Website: crate-barrel
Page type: customer-info-address
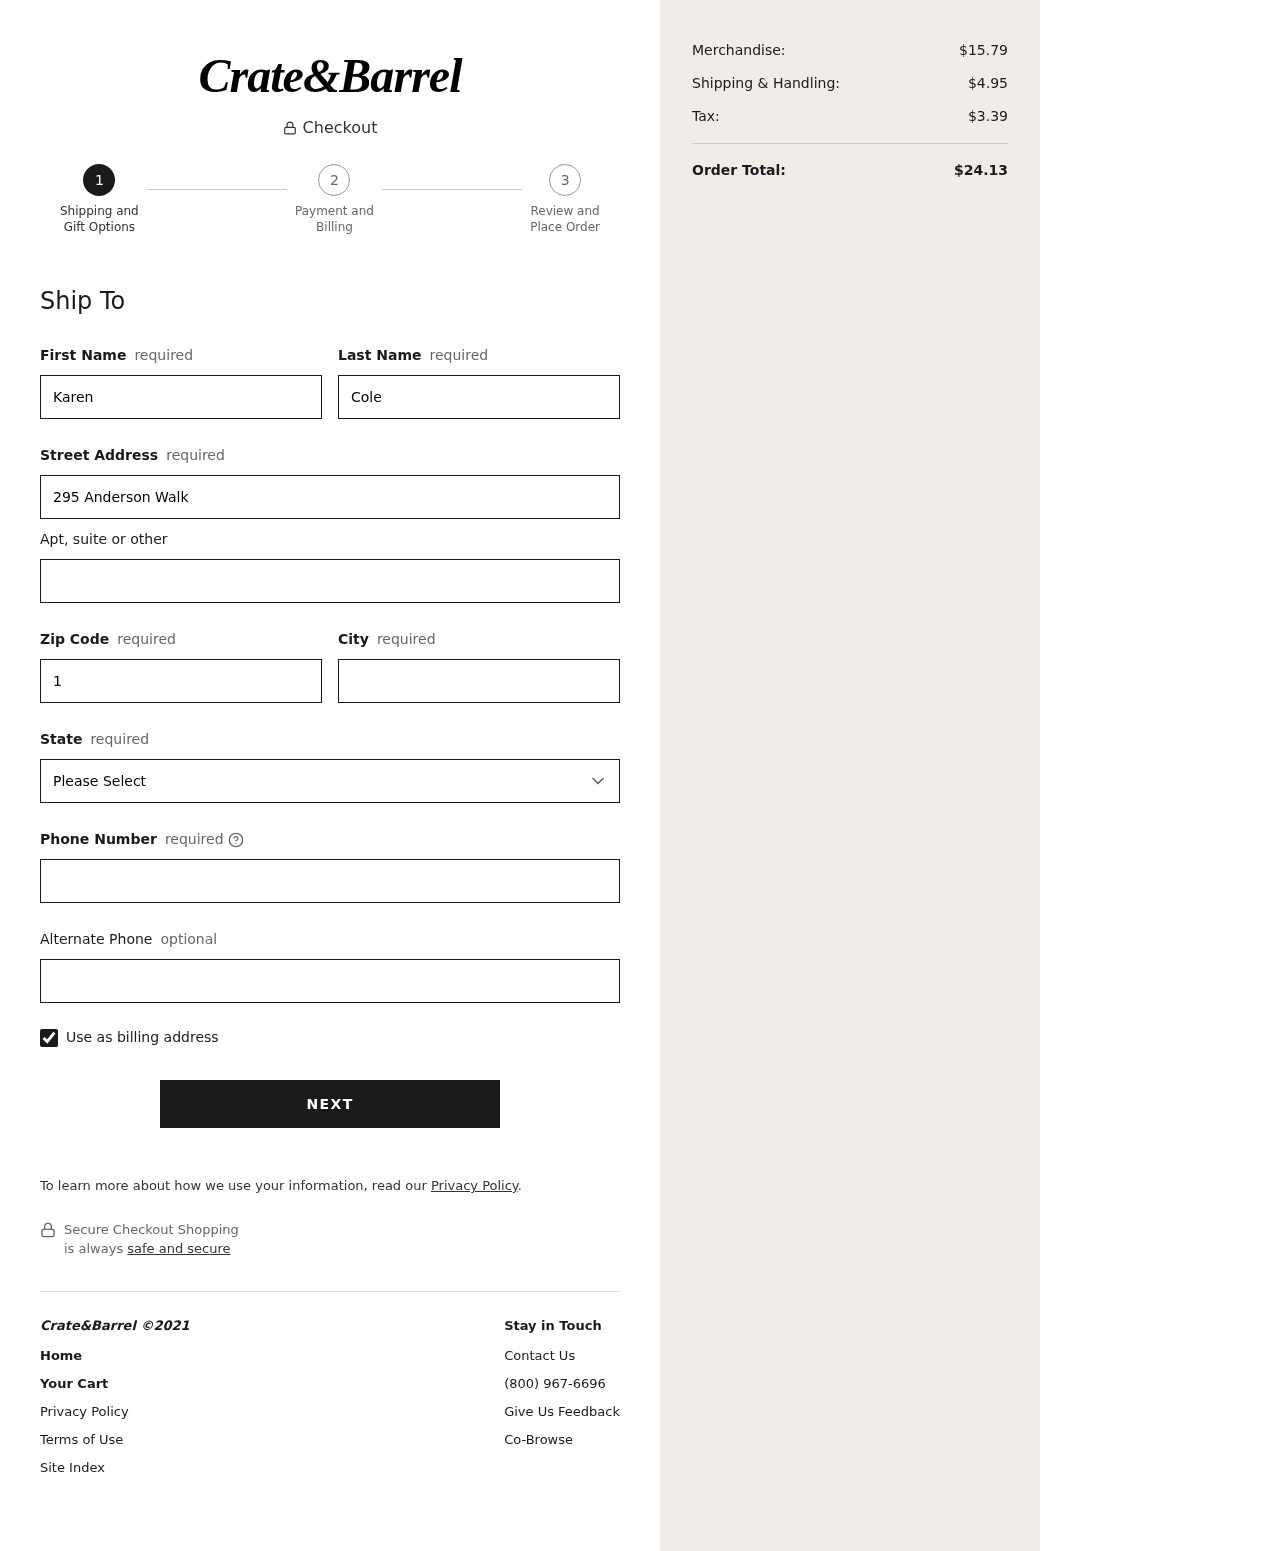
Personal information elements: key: PII_STATE
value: Rhode Island
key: PII_FIRSTNAME
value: Karen
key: PII_LASTNAME
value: Cole
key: PII_STREET
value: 295 Anderson Walk
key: PII_POSTCODE
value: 19520
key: PII_CITY
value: New Jeanland
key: PII_PHONE
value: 4627518245
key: PII_PHONE_ALT
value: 7653688371
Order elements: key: ORDER_SUBTOTAL
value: $15.79
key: ORDER_SHIPPING_COST
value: $4.95
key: ORDER_TAX
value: $3.39
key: ORDER_TOTAL
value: $24.13